Question: I would like to build a regexp in Emacs for cleaning up my R code.
One of the problems I ran into was that there are different types of comments:
You have those with a certain amount of whitespace (1), e.g.:
'''
# This is a comment:
# This is also a comment
'''
or you have situations like this (2):
'''
require(lattice) # executable while the comment is informative
'''
The idea is that I want to align the comments when they are of the second kind (after something that's executable), while excluding those of the first kind.
Ideally, it will align all the comments BETWEEN those of the first kind, but not those of the first kind.
Example:
'''
funfun <- function(a, b) {
# This is a function
if (a == b) { # if a equals b
c <- 1 # c is 1
}
}
#
'''
To:
'''
funfun <- function(a, b) {
# This is a function
if (a == b) { # if a equals b
c <- 1 # c is 1
}
}
#
'''
I found a regexp to do a replacement for those of the first kind, so then I was able to align them per paragraph (mark-paragraph). That worked kind of well.
Problem is then the backsubstitution:
'''
(replace-regexp "^\s-+#+" "bla" nil (point-min) (point-max))
'''
This replaces from the start of a line, with any amount of whitespace and any amount of comment characters like:
'''
#########
'''
into
'''
bla
'''
The problem is that I would like to replace them back into what they are originally, so "bla" has to go back into the same amount of whitespace and same amount of #.
Hopefully someone understands what I am trying to do and has either a better idea for an approach or knows how to solve this regexp part.

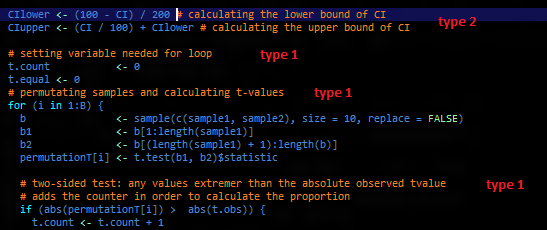
Answer: Well, here's some crazy attempt at doing something I thought you were after. It seems to work, but it needs a lot of testing and polishing:
'''
(defun has-face-at-point (face &optional position)
(unless position (setq position (point)))
(unless (consp face) (setq face (list face)))
(let ((props (text-properties-at position)))
(loop for (key value) on props by #'cddr
do (when (and (eql key 'face) (member value face))
(return t)))))
(defun face-start (face)
(save-excursion
(while (and (has-face-at-point face) (not (bolp)))
(backward-char))
(- (point) (save-excursion (move-beginning-of-line 1)) (if (bolp) 0 -1))))
(defun beautify-side-comments ()
(interactive)
;; Because this function does a lot of insertion, it would
;; be better to execute it in the temporary buffer, while
;; copying the original text of the file into it, such as
;; to prevent junk in the formatted buffer's history
(let ((pos (cons (save-excursion
(beginning-of-line)
(count-lines (point-min) (point)))
(- (save-excursion (end-of-line) (point)) (point))))
(content (buffer-string))
(comments '(font-lock-comment-face font-lock-comment-delimiter-face)))
(with-temp-buffer
(insert content)
(goto-char (point-min))
;; thingatpt breaks if there are overlays with their own faces
(let* ((commentp (has-face-at-point comments))
(margin
(if commentp (face-start comments) 0))
assumed-margin pre-comment commented-lines)
(while (not (eobp))
(move-end-of-line 1)
(cond
((and (has-face-at-point comments)
commentp) ; this is a comment continued from
; the previous line
(setq assumed-margin (face-start comments)
pre-comment
(buffer-substring-no-properties
(save-excursion (move-beginning-of-line 1))
(save-excursion (beginning-of-line)
(forward-char assumed-margin) (point))))
(if (every
(lambda (c) (or (char-equal c ?\ ) (char-equal c ? )))
pre-comment)
;; This is the comment preceded by whitespace
(setq commentp nil margin 0 commented-lines 0)
(if (<= assumed-margin margin)
;; The comment found starts on the left of
;; the margin of the comments found so far
(save-excursion
(beginning-of-line)
(forward-char assumed-margin)
(insert (make-string (- margin assumed-margin) ?\ ))
(incf commented-lines))
;; This could be optimized by going forward and
;; collecting as many comments there are, but
;; it is simpler to return and re-indent comments
;; (assuming there won't be many such cases anyway.
(setq margin assumed-margin)
(move-end-of-line (1- (- commented-lines))))))
((has-face-at-point comments)
;; This is the fresh comment
;; This entire block needs refactoring, it is
;; a repetition of the half the previous blockp
(setq assumed-margin (face-start comments)
pre-comment
(buffer-substring-no-properties
(save-excursion (move-beginning-of-line 1))
(save-excursion (beginning-of-line)
(forward-char assumed-margin) (point))))
(unless (every
(lambda (c)
(or (char-equal c ?\ ) (char-equal c ? )))
pre-comment)
(setq commentp t margin assumed-margin commented-lines 0)))
(commentp
;; This is the line directly after a block of comments
(setq commentp nil margin assumed-margin commented-lines 0)))
(unless (eobp) (forward-char)))
;; Retrieve back the formatted contnent
(setq content (buffer-string))))
(erase-buffer)
(insert content)
(beginning-of-buffer)
(forward-line (car pos))
(end-of-line)
(backward-char (cdr pos))))
'''
I've also duplicated it on pastebin for better readability: <URL>
EDIT: This should restore the mouse position but will not restore the scroll position (could be worked to, perhaps, I'd just need to look for how scrolling is stored).